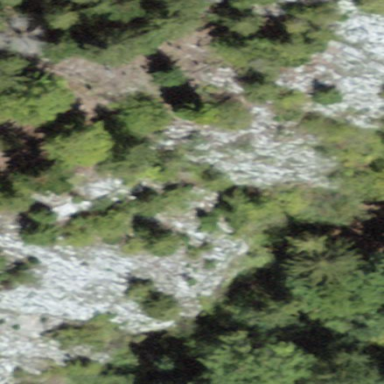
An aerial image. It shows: Landscape of bare rock.